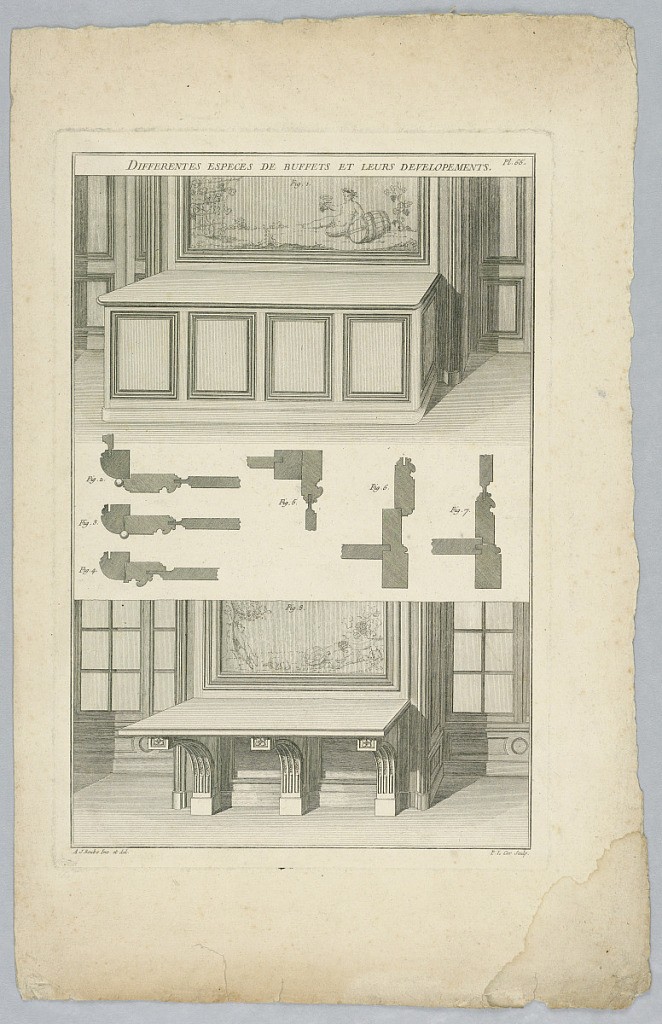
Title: Different Types of Buffets and Their Development
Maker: André-Jacob Roubo, French, 1739–1791
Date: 1770
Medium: Engraving on paper
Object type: Print
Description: Different Types of Buffets and Their Development.